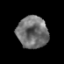
Tissue: prostate
Cell type: T cells
Senescence score: 0.3621
Nuclear area (px): 970
Mean DAPI intensity: 112.493